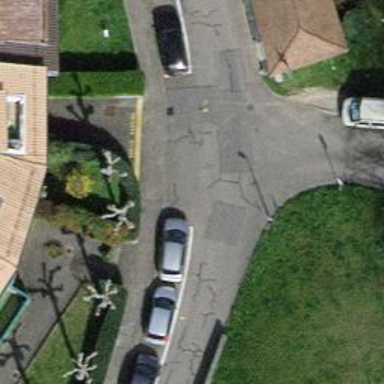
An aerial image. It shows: Residential road with asphalt surface. Sidewalk is present on the left side.